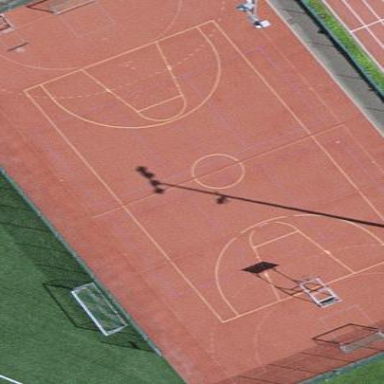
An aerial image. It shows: Multi-sport pitch on leisure land.